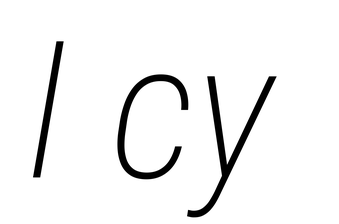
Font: Roboto-Italic_Condensed_ExtraLight_Italic